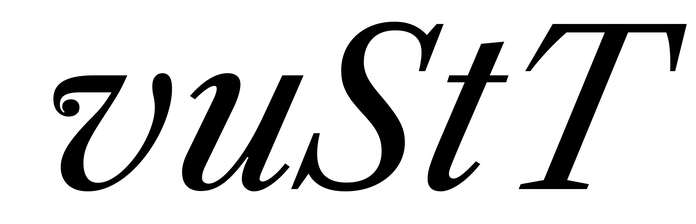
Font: LibreCaslonText-Italic_Italic